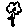
Label: flower